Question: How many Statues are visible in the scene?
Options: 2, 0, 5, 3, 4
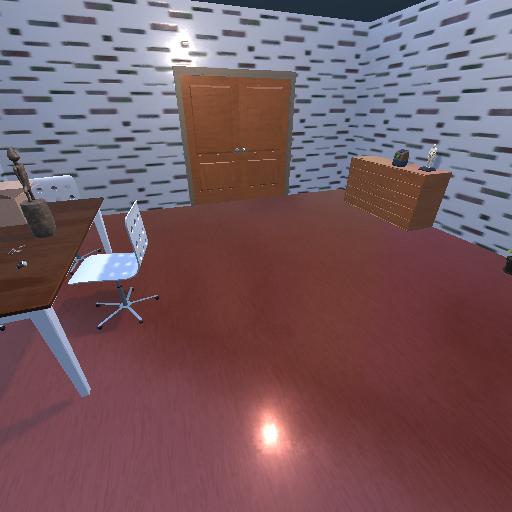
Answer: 2